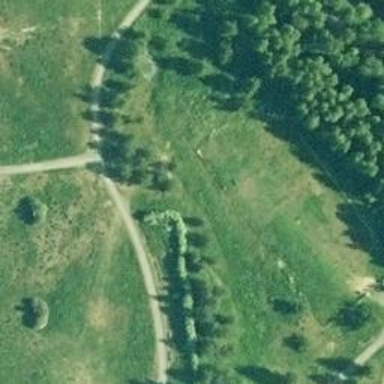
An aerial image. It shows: Disc golf hole.